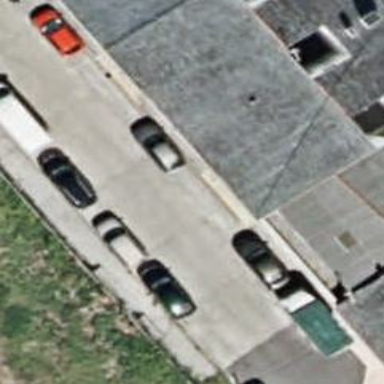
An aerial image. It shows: Car repair shop.